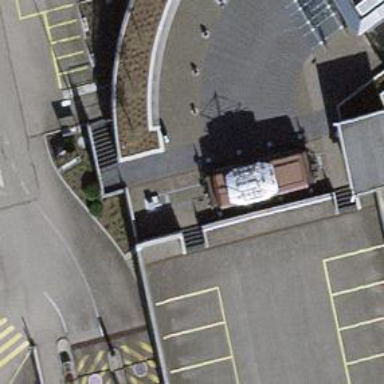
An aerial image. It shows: Historic locomotive.